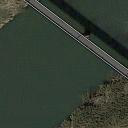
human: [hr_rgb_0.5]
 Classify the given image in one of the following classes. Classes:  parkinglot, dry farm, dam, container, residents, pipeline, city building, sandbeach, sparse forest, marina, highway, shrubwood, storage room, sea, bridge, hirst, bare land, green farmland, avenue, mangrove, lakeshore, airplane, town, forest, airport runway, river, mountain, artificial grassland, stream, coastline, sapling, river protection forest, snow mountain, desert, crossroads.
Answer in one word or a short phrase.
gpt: bridge